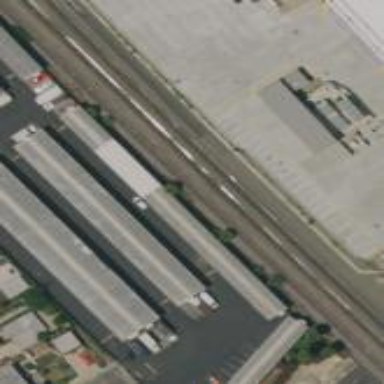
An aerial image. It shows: Warehouse building.